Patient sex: M
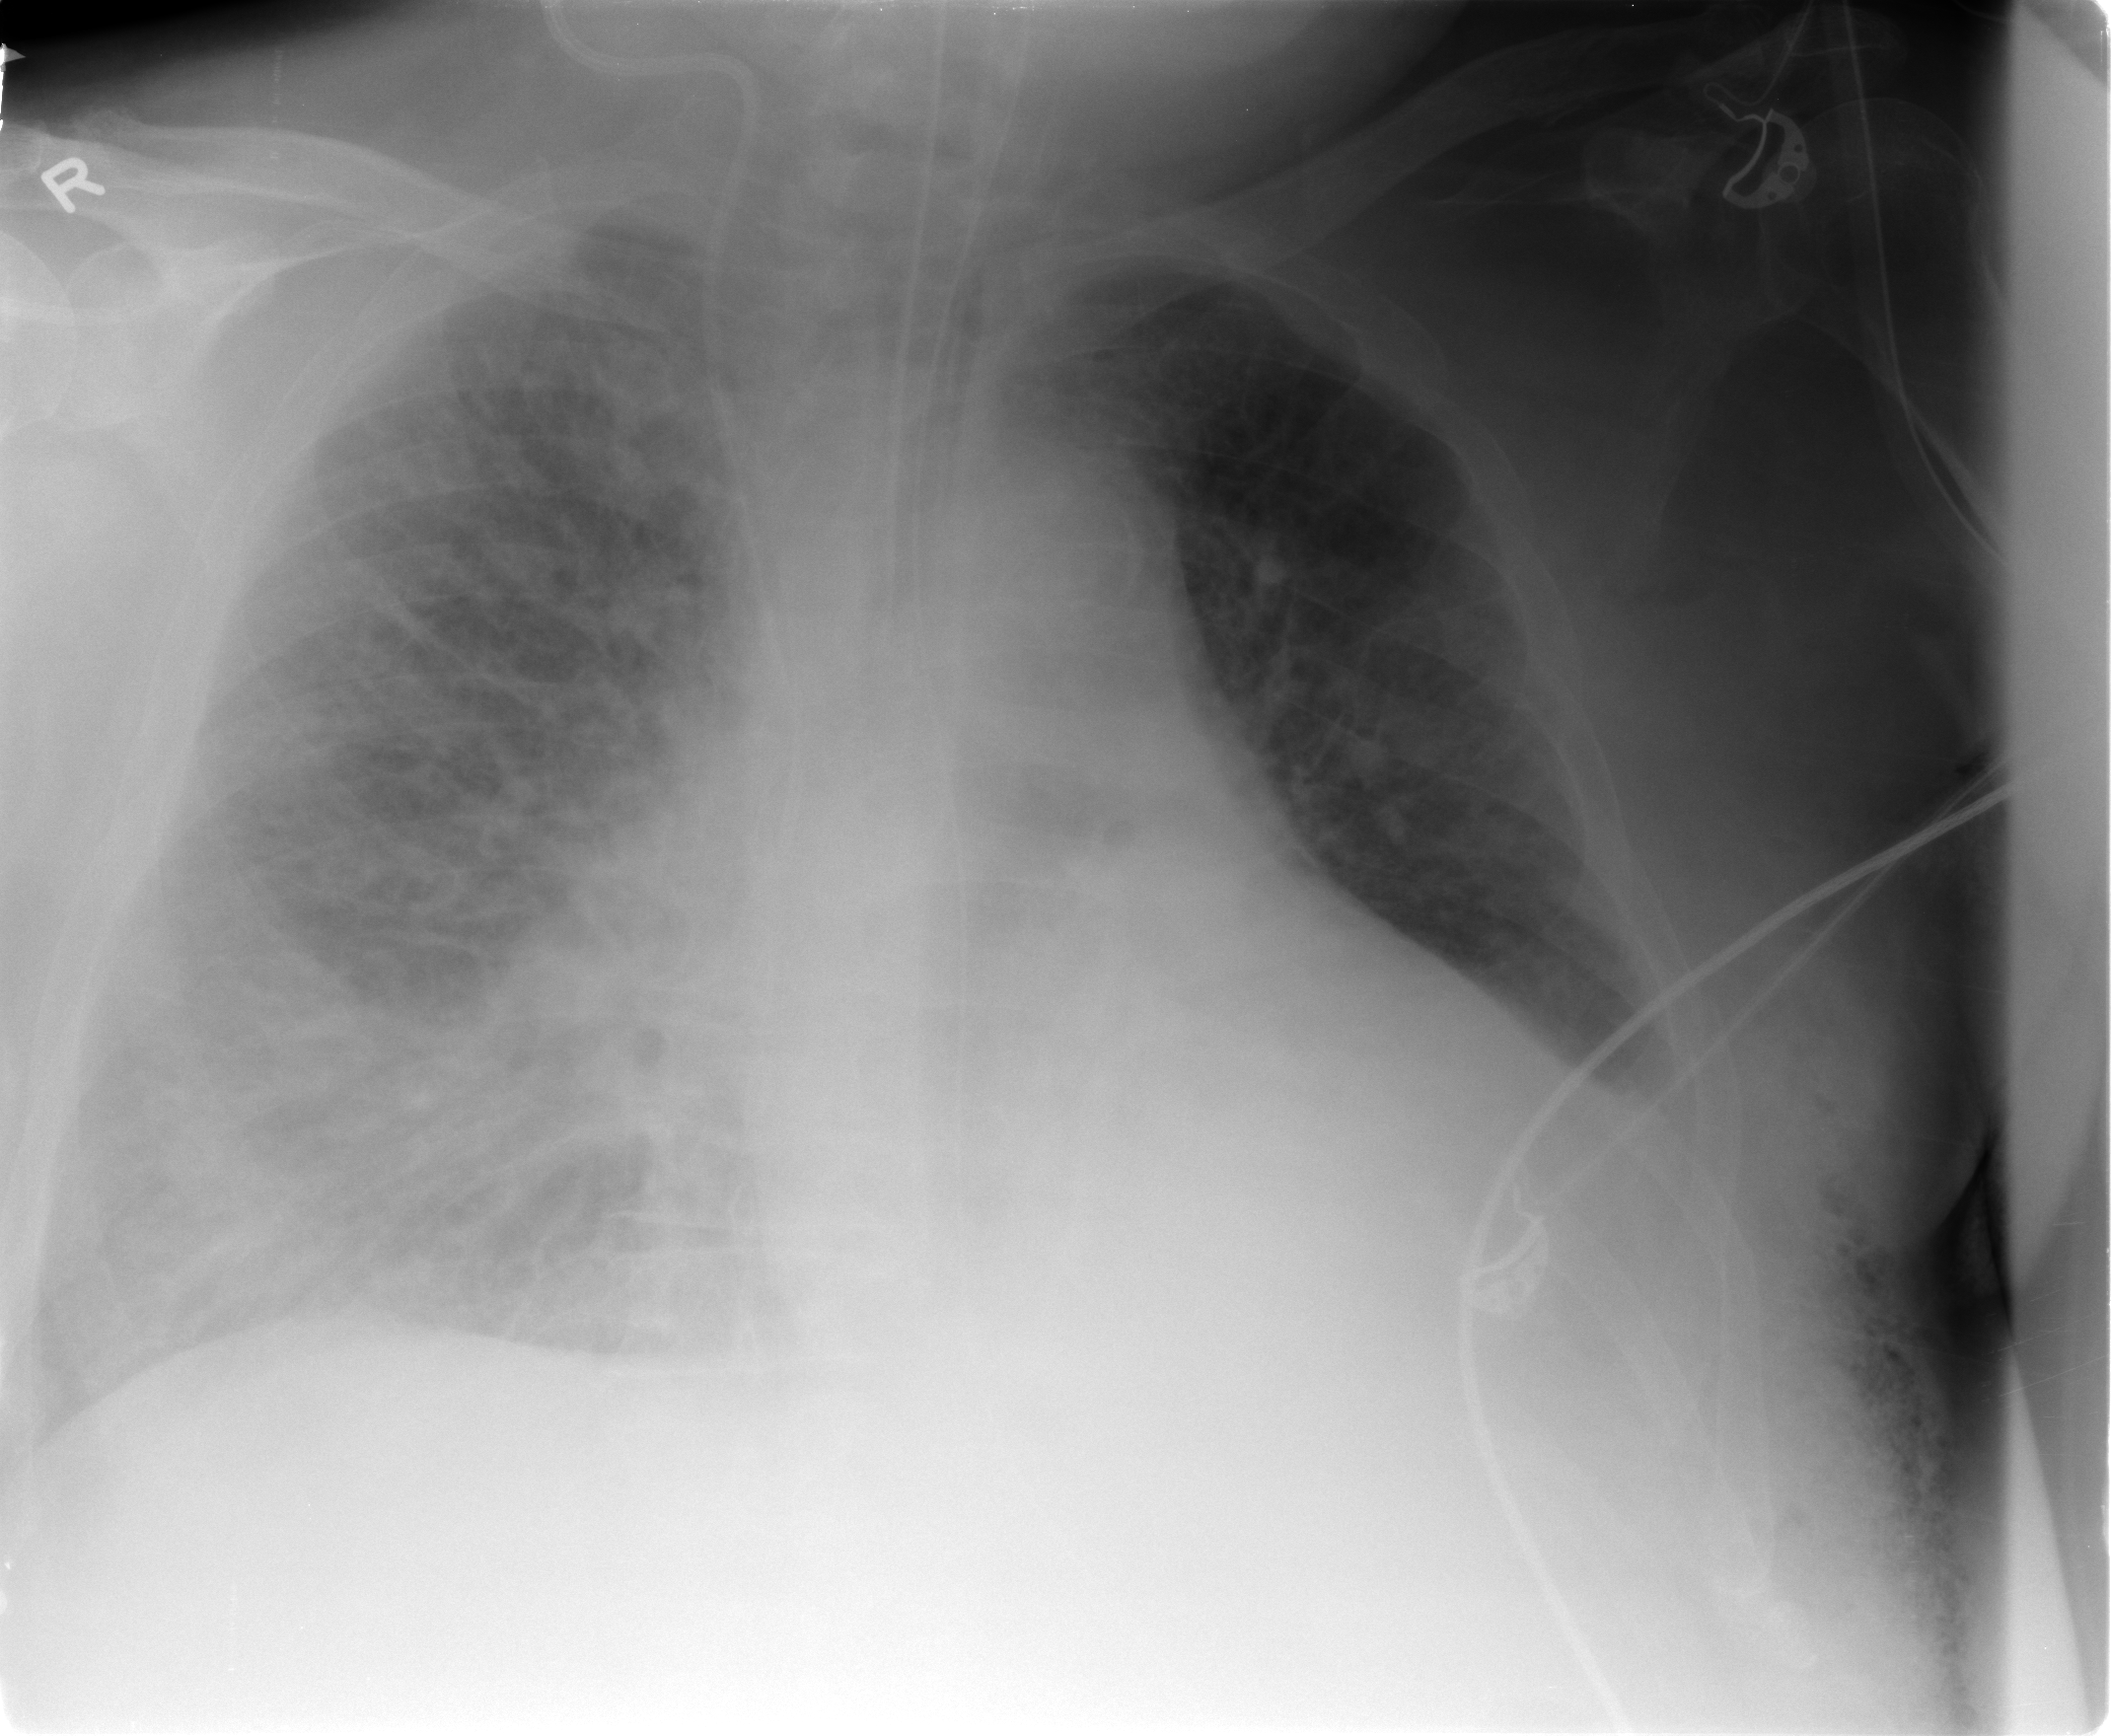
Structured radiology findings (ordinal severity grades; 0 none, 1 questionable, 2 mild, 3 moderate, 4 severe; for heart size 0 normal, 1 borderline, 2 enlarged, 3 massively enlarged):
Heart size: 2
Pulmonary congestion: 2
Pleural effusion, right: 0
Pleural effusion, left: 2
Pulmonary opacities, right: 2
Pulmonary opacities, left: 0
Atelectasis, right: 2
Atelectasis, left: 1